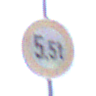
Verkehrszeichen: TatsaechlicheMasse
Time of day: MorningAfternoon
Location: Outdoor (Suburban)
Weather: Overcast
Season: NotSpecified
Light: Natural